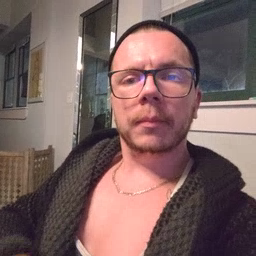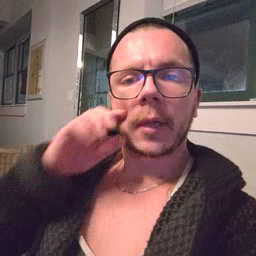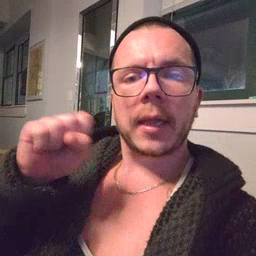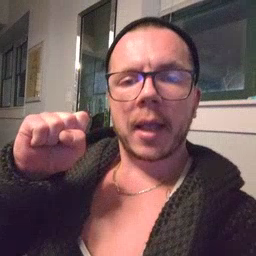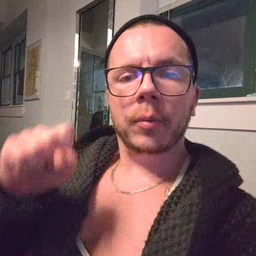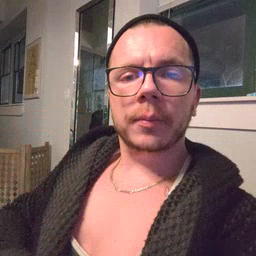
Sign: loud